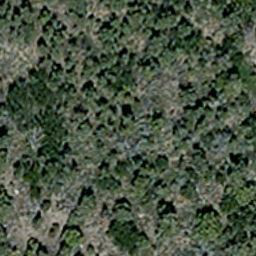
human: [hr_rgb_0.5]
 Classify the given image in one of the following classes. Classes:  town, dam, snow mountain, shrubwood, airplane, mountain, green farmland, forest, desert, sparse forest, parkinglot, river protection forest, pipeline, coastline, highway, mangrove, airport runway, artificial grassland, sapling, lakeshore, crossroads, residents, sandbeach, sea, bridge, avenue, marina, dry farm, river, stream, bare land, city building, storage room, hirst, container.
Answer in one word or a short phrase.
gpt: sparse forest